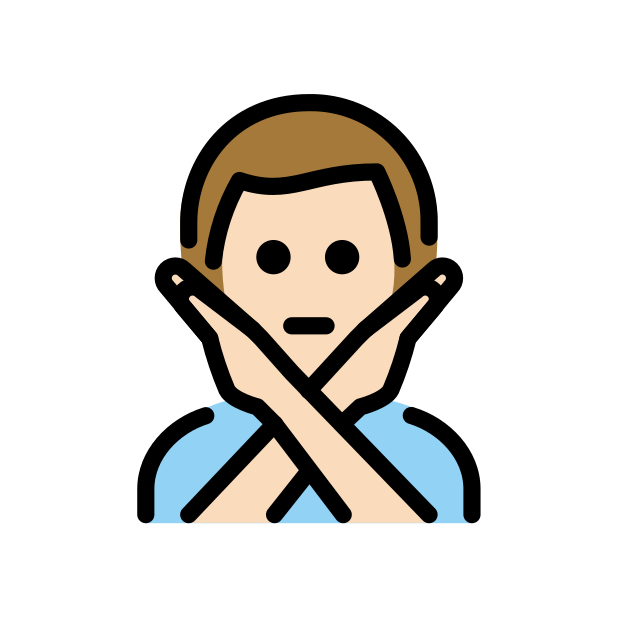
man gesturing NO: light skin tone